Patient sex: F
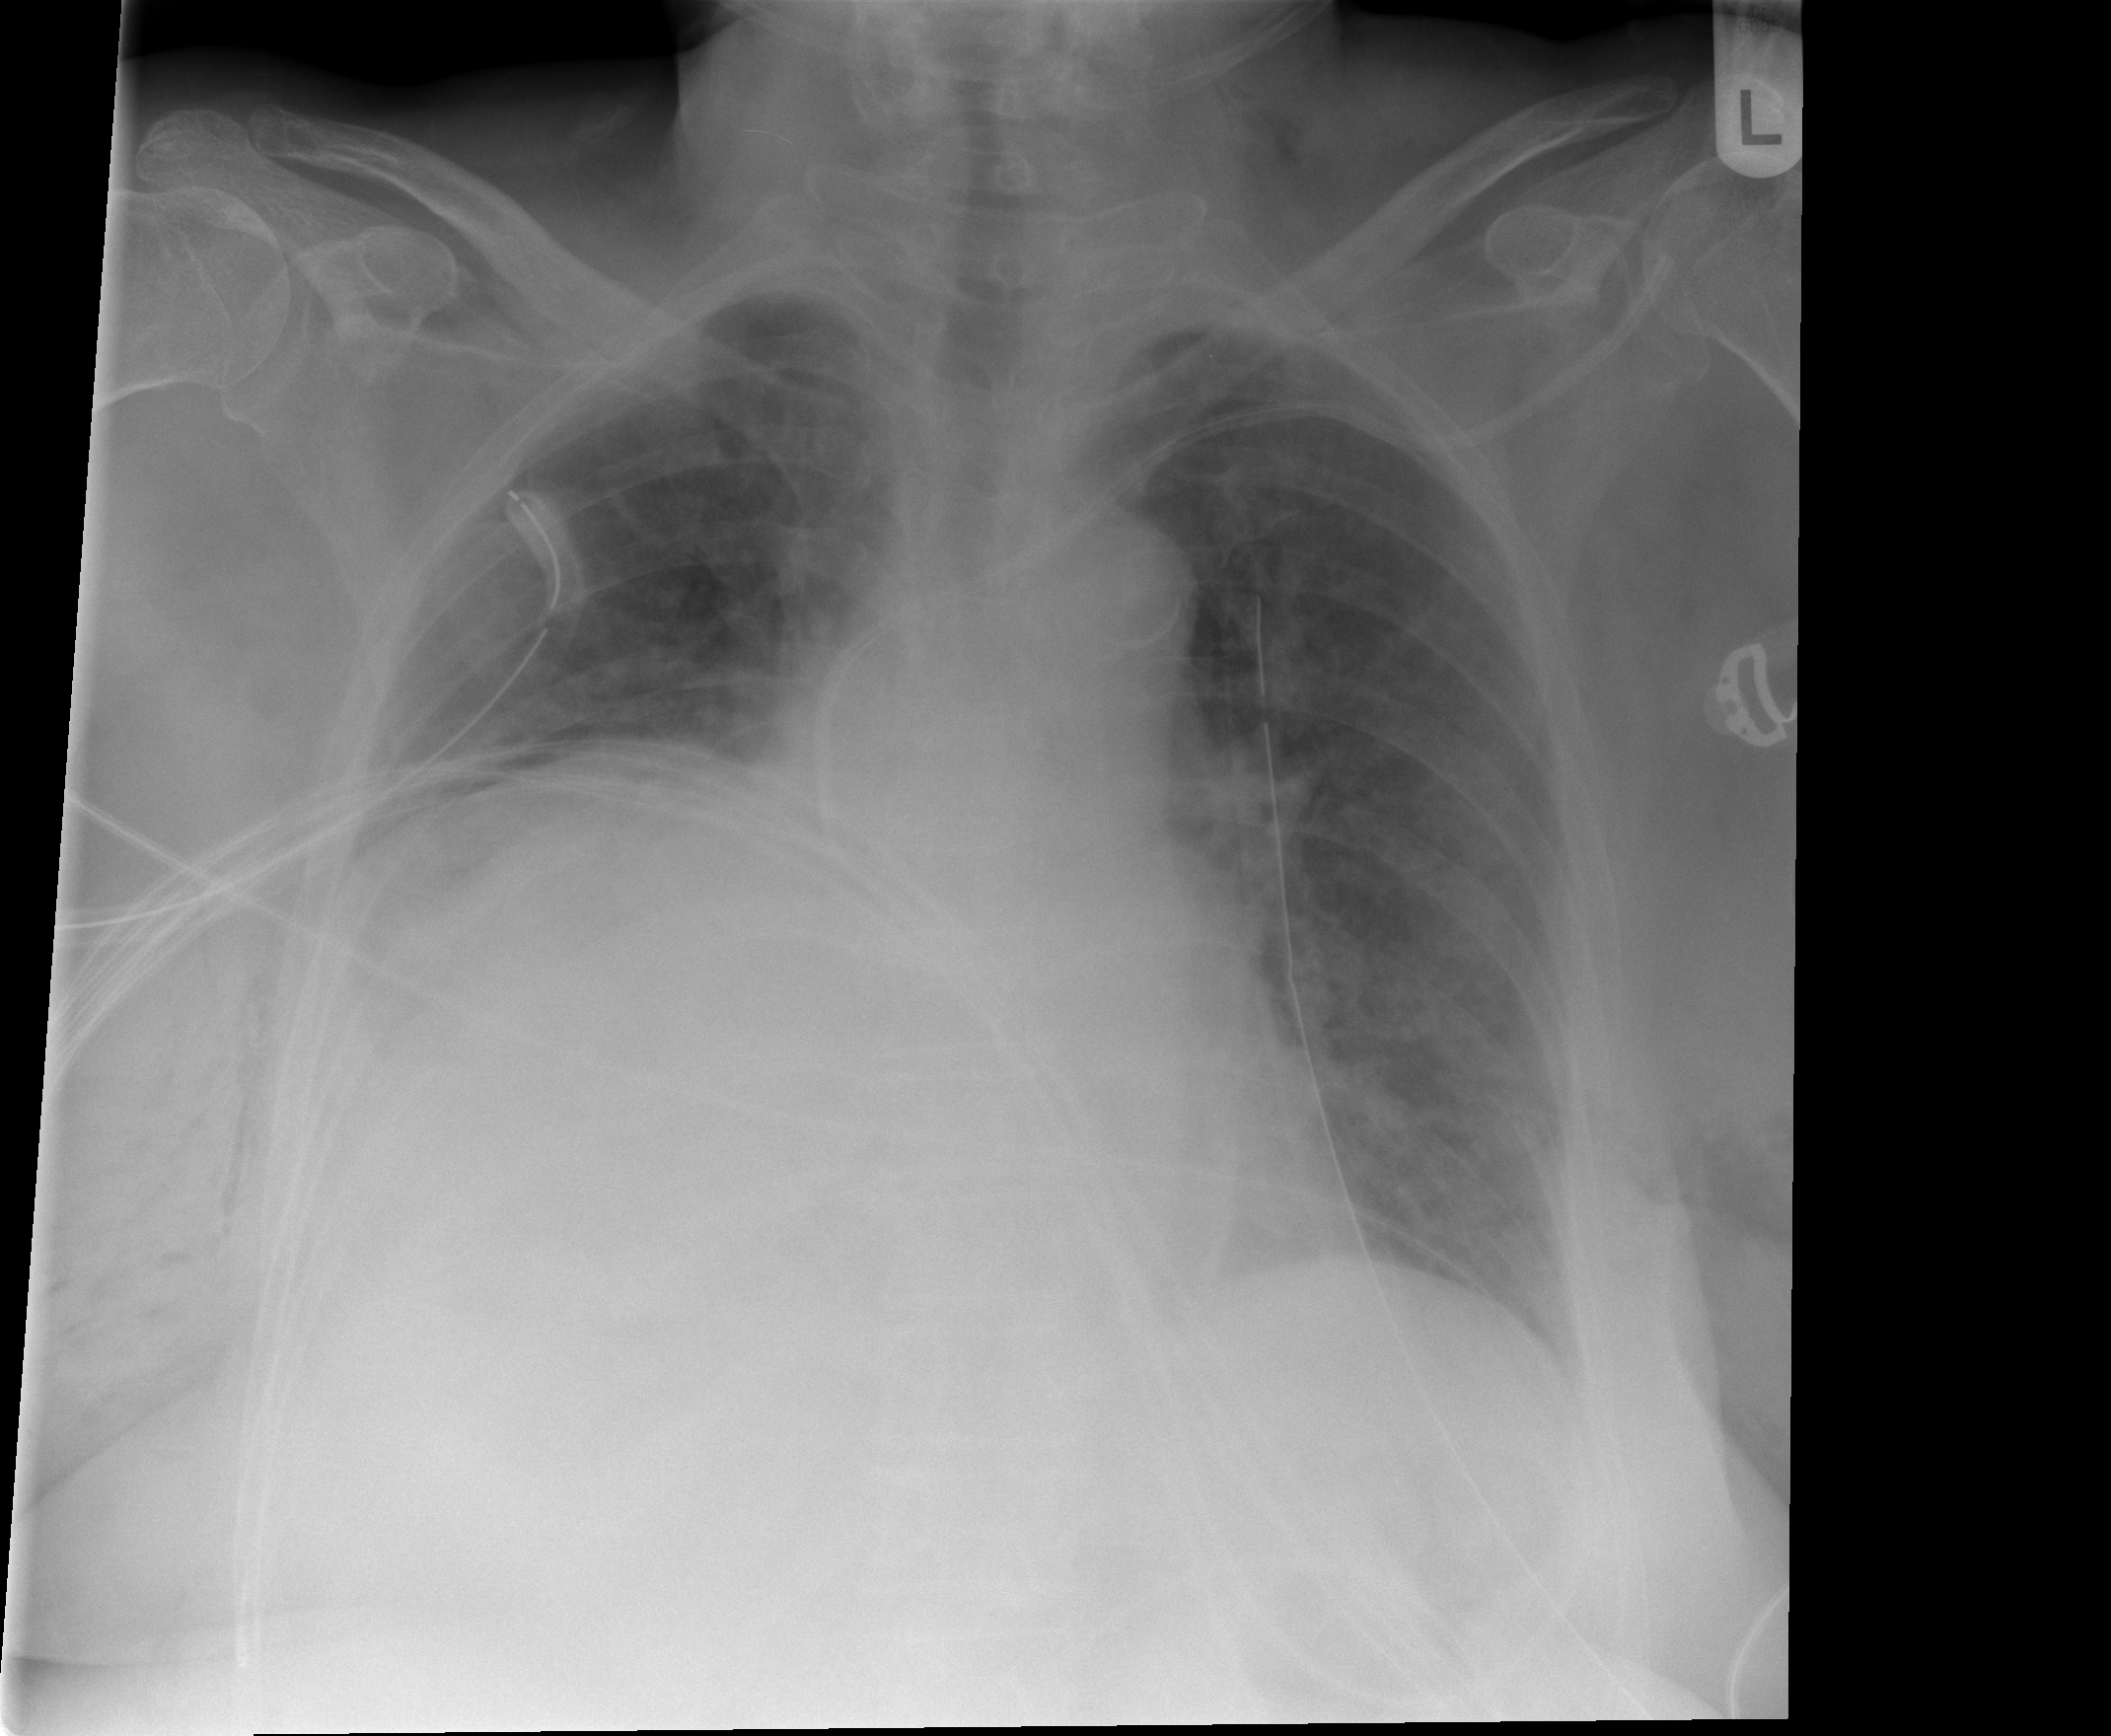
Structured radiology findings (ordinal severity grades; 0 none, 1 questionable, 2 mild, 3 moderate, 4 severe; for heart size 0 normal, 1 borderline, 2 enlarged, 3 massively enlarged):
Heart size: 0
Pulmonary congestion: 1
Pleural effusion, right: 0
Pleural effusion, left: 0
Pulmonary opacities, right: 0
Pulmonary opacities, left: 0
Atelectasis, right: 2
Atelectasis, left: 0